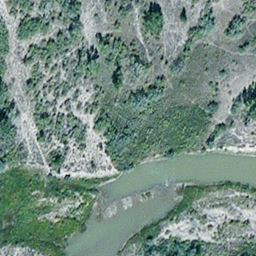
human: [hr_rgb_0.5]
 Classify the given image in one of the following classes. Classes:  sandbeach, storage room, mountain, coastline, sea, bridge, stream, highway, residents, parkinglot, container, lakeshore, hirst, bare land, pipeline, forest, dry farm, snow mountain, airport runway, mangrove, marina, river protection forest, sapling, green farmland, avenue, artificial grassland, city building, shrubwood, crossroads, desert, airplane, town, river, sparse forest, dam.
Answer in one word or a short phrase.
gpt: river